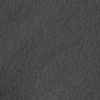
Label: not_dusty